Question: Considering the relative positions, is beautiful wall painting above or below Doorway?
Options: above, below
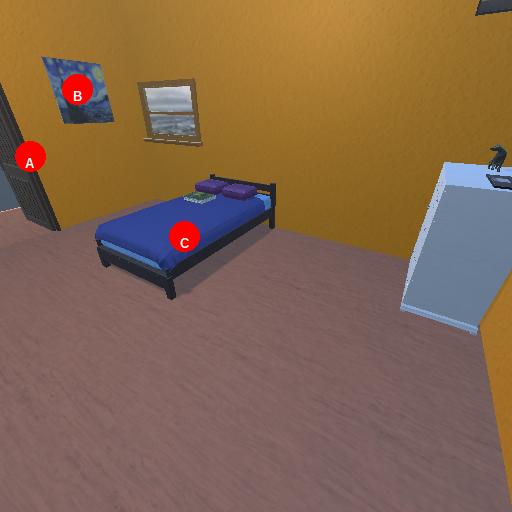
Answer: above